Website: lowes
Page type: customer-info-address
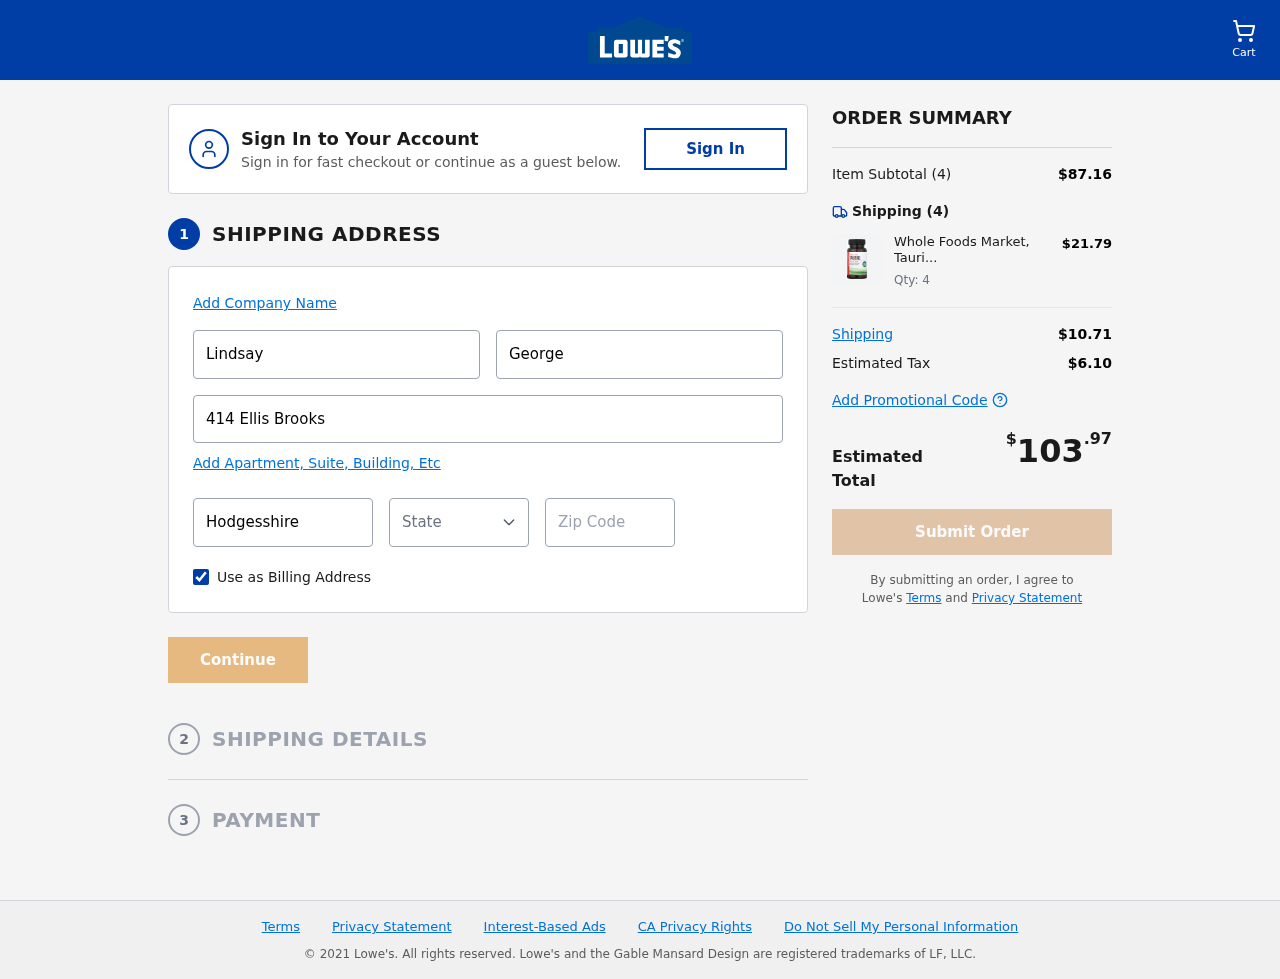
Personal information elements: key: PII_CITY
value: Hodgesshire
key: PII_FIRSTNAME
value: Lindsay
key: PII_LASTNAME
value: George
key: PII_POSTCODE
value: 18105
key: PII_STATE_ABBR
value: WA
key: PII_STREET
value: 414 Ellis Brooks
Product elements: key: PRODUCT1_NAME
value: Whole Foods Market, Taurine 500mg, 60 ct
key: PRODUCT1_PRICE
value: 21.79
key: PRODUCT1_QUANTITY
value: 4
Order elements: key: ORDER_NUM_ITEMS
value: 4
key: ORDER_SUBTOTAL
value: $87.16
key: ORDER_NUM_ITEMS2
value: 4
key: ORDER_SHIPPING_COST
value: $10.71
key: ORDER_TAX
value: $6.10
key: ORDER_TOTAL
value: $103.97